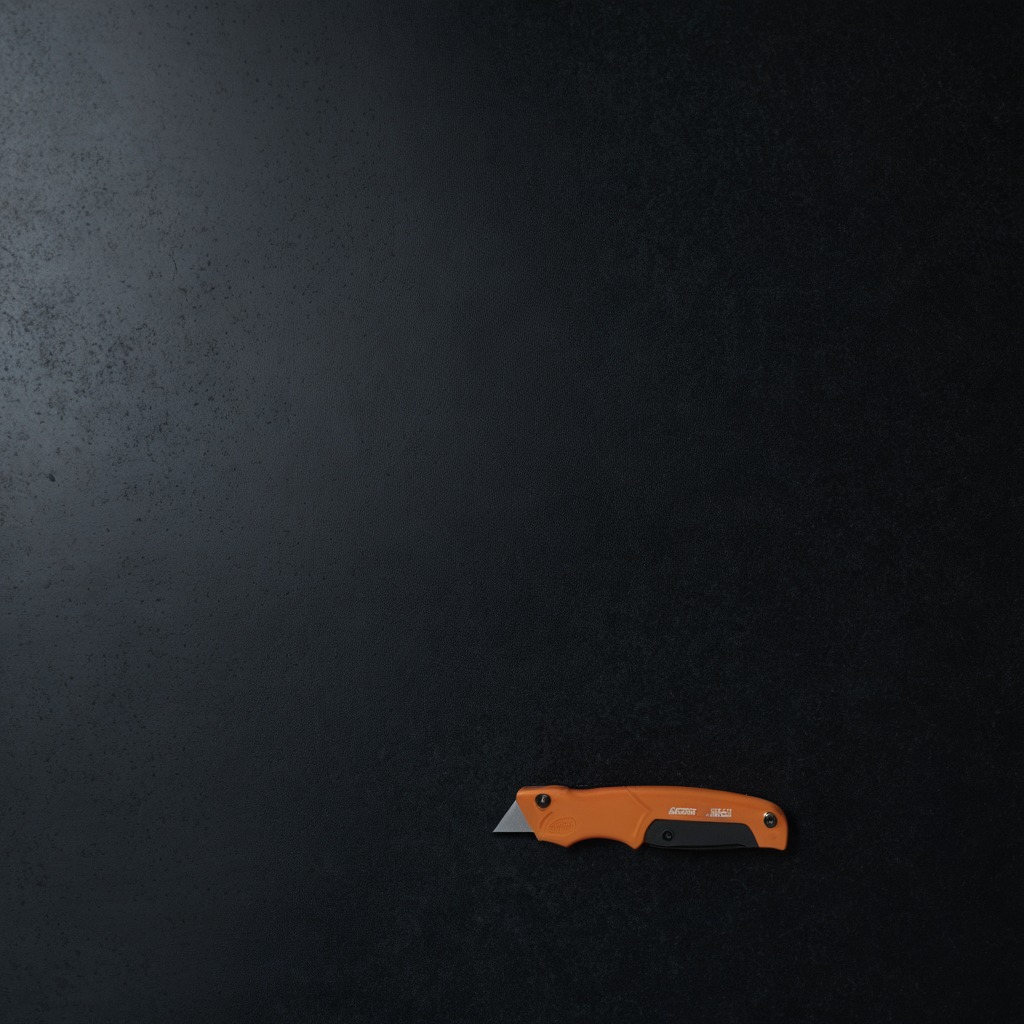
A utility knife lying on the tabletop.